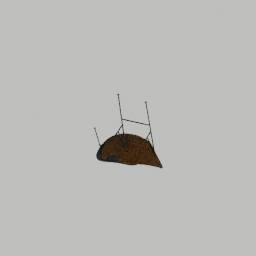
Label: furniture